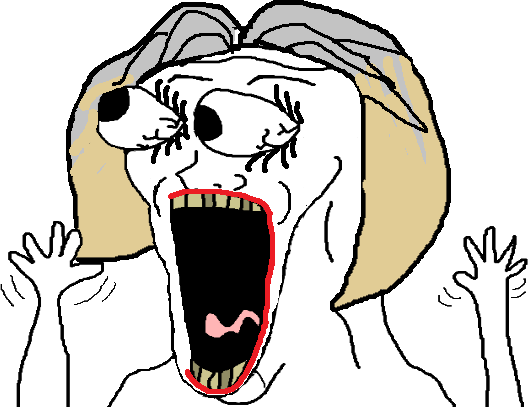
Label: 5_Soyjak